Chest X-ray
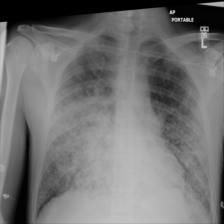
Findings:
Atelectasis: negative
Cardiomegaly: negative
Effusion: negative
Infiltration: positive
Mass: negative
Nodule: positive
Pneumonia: negative
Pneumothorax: negative
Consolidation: negative
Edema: negative
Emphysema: negative
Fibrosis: negative
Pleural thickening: negative
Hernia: negative